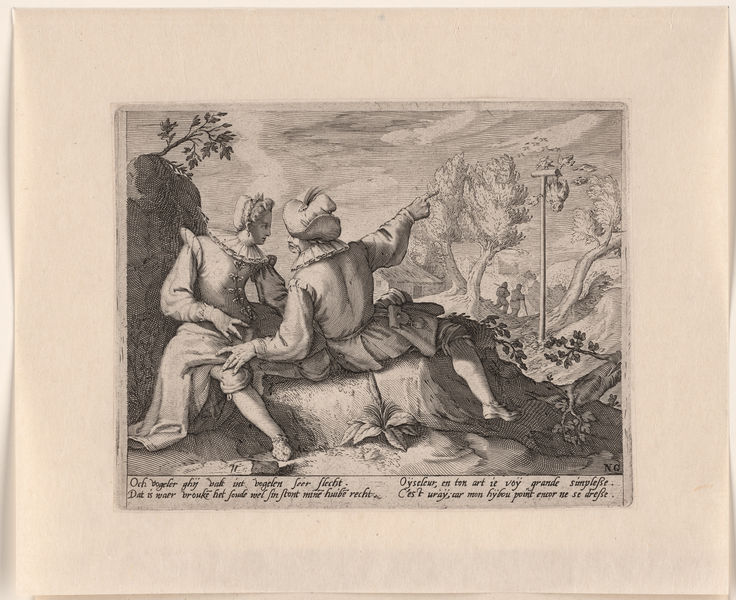
Titel: Vogelaar en vrouw
Künstler: Pieter de (I) Jode
Standort: Amsterdam
Institution: Rijksmuseum
Schlagwörter: hands, hat, men, arm, dress, female, figures, seat, sitting, woman, plant, flower, cloud, clouds, man, rock, sky, tree, building, hill, house, landscape, trees, male, drawing, black and white, bonnet, bird, birds, couple, jacket, writing, mast, wind, human, leaves, observation, engraving, pencil, cottage, finger, resting, pointing, humans, hanging, lovers, text, knee, leg, pole, travelers, hunter, gallows, swarm, pencil drawing, hunters, perch, bookplate, upsidedown, poiting